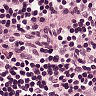
Metastatic tissue present: no